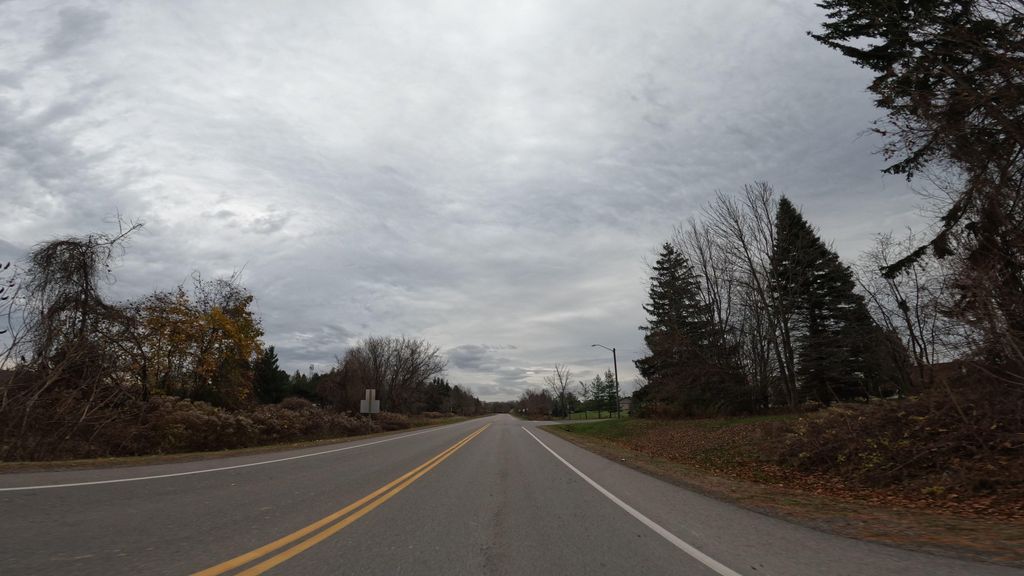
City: hamilton